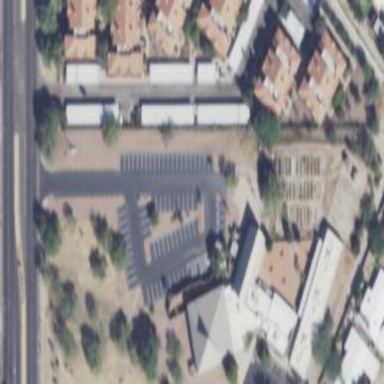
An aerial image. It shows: Parking area.